Question: I'm using ggplot2 to create a simple dot plot of -1 to +1 correlation values using the following R code:
'''
ggplot(dataframe, aes(x = exit)) +
geom_point(aes(y= row.names(dataframe))) +
geom_text(aes(y=exit, label=samplesize))
'''
The y-axis has text labels, and I believe those text labels may be the reason that my geom_text() data point labels are squished down into the bottom of the plot as pictured here:

How can I change my plotting so that the data point labels appear on the dots themselves?
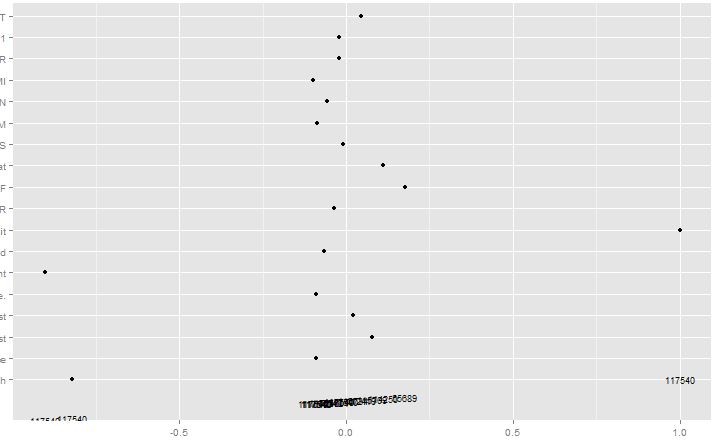
Answer: Your problem is simply that you switched the 'y' variables:
'''
# your code
ggplot(dataframe, aes(x = exit)) +
geom_point(aes(y = row.names(dataframe))) + # here y is the row names
geom_text(aes(y =exit, label = samplesize)) # here y is the exit column
'''
Since you want the same y-values for both you can define this in the initial 'ggplot()' call and not worry about repeating it later
'''
# working version
ggplot(dataframe, aes(x = exit, y = row.names(dataframe))) +
geom_point() +
geom_text(aes(label = samplesize))
'''
Using row names is a little fragile, it's a little safer and more robust to actually create a data column with what you want for y values:
'''
# nicer code
dataframe$y = row.names(dataframe)
ggplot(dataframe, aes(x = exit, y = y)) +
geom_point() +
geom_text(aes(label = samplesize))
'''
Having done this, you probably don't want the labels right on top of the points, maybe a little offset would be better:
'''
# best of all?
ggplot(dataframe, aes(x = exit, y = y)) +
geom_point() +
geom_text(aes(x = exit + .05, label = samplesize), vjust = 0)
'''
In the last case, you'll have to play with the adjustment to the 'x' aesthetic, what looks right will depend on the dimensions of your final plot